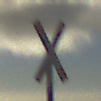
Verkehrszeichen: Andreaskreuz
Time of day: SunriseSunset
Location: Outdoor (Nature)
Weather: PartlyCloudy
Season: NotSpecified
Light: Natural